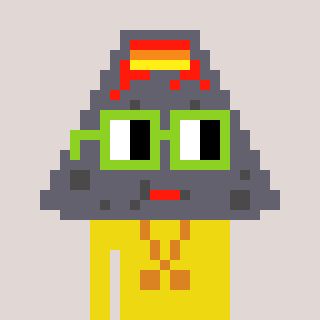
a pixel art character with square light green glasses, a volcano-shaped head and a yellow-colored body on a warm background